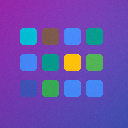
Screen state: on